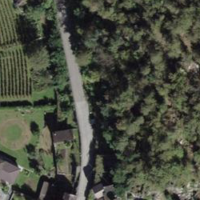
EUNIS habitat code: 41
Species observed at this site:
Asplenium ceterach
Lacerta bilineata
Polyommatus icarus